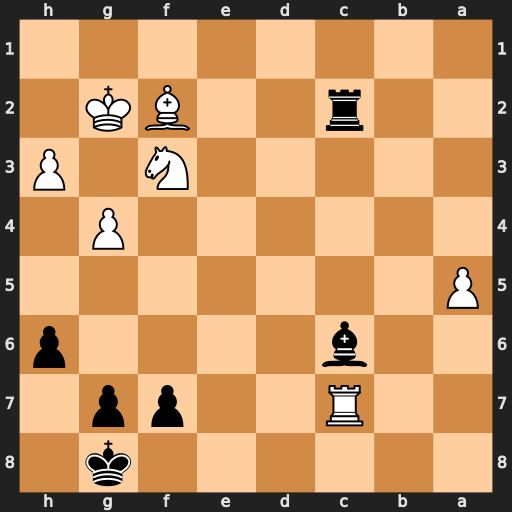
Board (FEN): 6k1/2R2pp1/2b4p/P7/6P1/5N1P/2r2BK1/8
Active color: b
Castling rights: -
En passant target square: -
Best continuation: Bxf3+ Kxf3 Rxc7